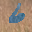
Label: 6